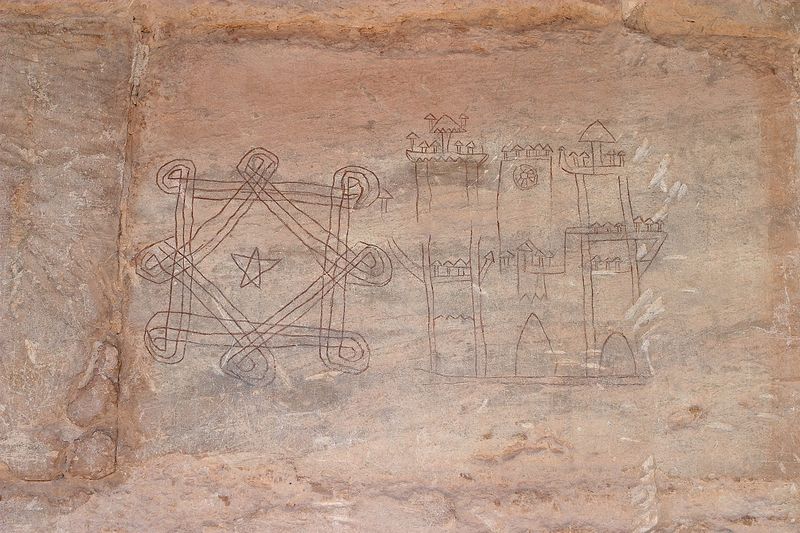
Titel: Kloster San Millan de Suso
Standort: San Millan de la Cogolla, Kloster Suso (EU - E)
Schlagwörter: stadt, fenster, schwarz, skizze, tür, zeichnung, anlage, haus, schloss, weg, muster, ornament, wand, brücke, wege, turm, balkon, bogen, mauer, tor, zinnen, erker, burg, türme, palast, stern, festung, entwurf, pergament, plan, grundriss, blaupause, sgraffito, baurg, pentagram, graffitto